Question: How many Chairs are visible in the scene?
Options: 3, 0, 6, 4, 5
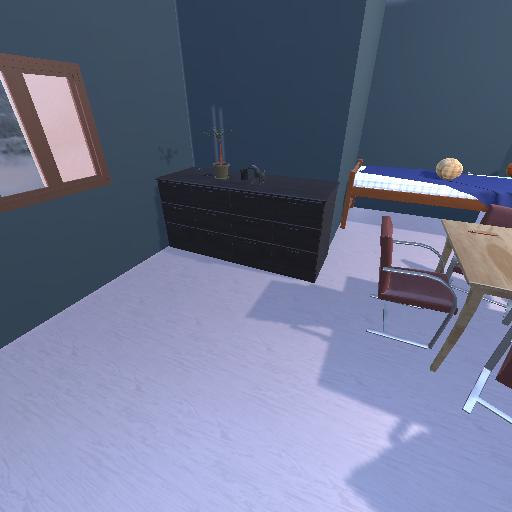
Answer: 3